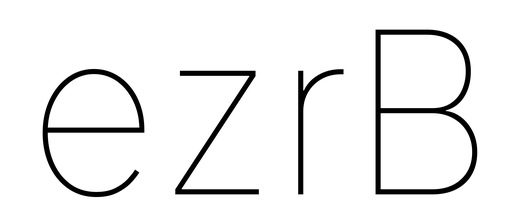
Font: Inter_Thin